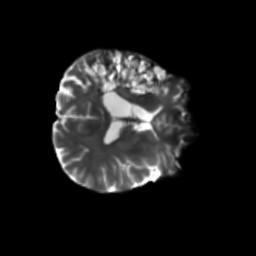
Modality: T2w
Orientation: axial
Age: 54
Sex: male
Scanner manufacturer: siemens
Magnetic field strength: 3 T
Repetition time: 5.47 s
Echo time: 0.0854 s